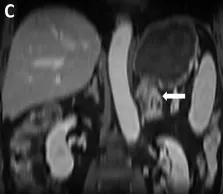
In contrast-enhanced T1 weighted sequences, this lesion manifested a thin capsular-rim arterial phase hyperenhancement with slow heterogeneous centripetal enhancement.
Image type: radiology (mri)